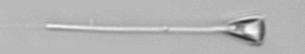
Label: Asterionellopsis_glacialis